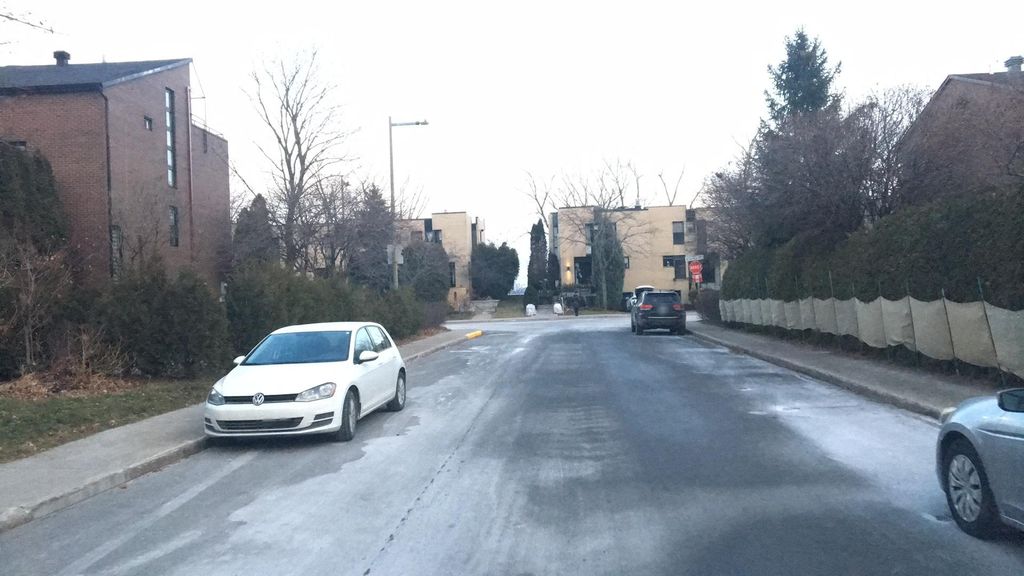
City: montreal